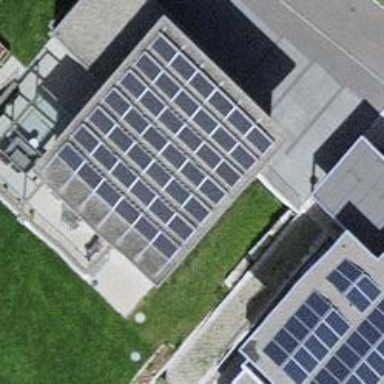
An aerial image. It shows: Solar power generator with photovoltaic panels.